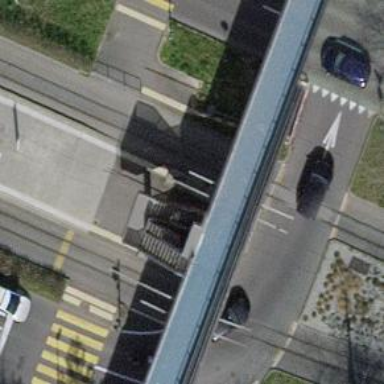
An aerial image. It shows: Bridge with steps for pedestrians.